Question: I want to intent values separately from each listview row containing multiple values to another activity. And fetch each value in editext seperately in another activity:
My code is:
'''
try
{
JSONArray jArray = new JSONArray(result);
final ArrayList <String>arrayListTitle = new ArrayList<String>();
for(int i=0;i<jArray.length();i++)
{
StringBuilder s = new StringBuilder();
JSONArray innerJsonArray = jArray.getJSONArray(i);
JSONObject json_data = innerJsonArray.getJSONObject(0);
at1=json_data.getString("title");
at= json_data.getString("mdate");
at2=json_data.getString("mtime");
at3=json_data.getString("venue");
at4=json_data.getString("organiser");
arrayListTitle.add(at1);
arrayListTitle.add(at);
arrayListTitle.add(at2);
arrayListTitle.add(at3);
s.append("
Title:"+at1);
s.append("
date:"+at);
s.append("
Time:"+at2);
s.append("
Venue:"+at3);
s.append("
Organiser:"+at4);
s.append("
");
r.add(s.toString());
}
l.setAdapter(new ArrayAdapter<String>(this, android.R.layout.simple_list_item_1, r));
l.setOnItemClickListener(new OnItemClickListener()
{
public void onItemClick(AdapterView<?> myAdapter, View myView, int myItemInt, long mylng)
{
String selectedFromList =(String) (l.getItemAtPosition(myItemInt));
// Starting new intent
intent1 = new Intent(RequestmeetActivity.this, ConfirmmeetActivity.class);
intent1.putExtra("title", arrayListTitle.get(myItemInt));
intent1.putExtra("mdate", arrayListTitle.get(myItemInt));
intent1.putExtra("mtime", arrayListTitle.get(myItemInt));
intent1.putExtra("venue", arrayListTitle.get(myItemInt));
startActivity(intent1);
}
});
}
'''
My activity looks like:

So i want to fetch value from this list view row individually and intent those value to another activity. How can i do that. Pls hlp me i am a newbie in android.. Thanks in advance.
On another activity
'''
Bundle extras = getIntent().getExtras();
if(extras != null){
mtitle = extras.getString("title");
stime = extras.getString("mtime");
sdate = extras.getString("mdate");
cvenue = extras.getString("venue");
}
title.setText(mtitle);
cdate=(EditText)findViewById(R.id.editText2);
cdate.setText(sdate);
venue=(EditText)findViewById(R.id.editText4);
venue.setText(cvenue);
ctime=(EditText)findViewById(R.id.editText3);
ctime.setText(stime);
'''
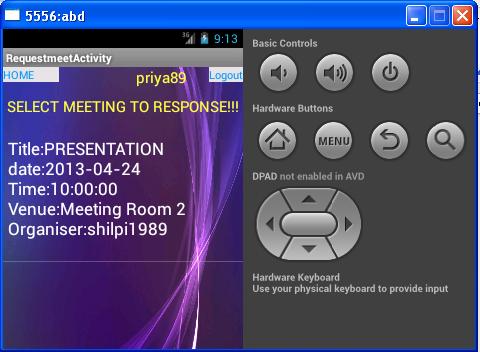
Answer: defind global ArrayList arrayListTitle = new ArrayList; as you define in r. and add value in it before append code in for loop. for the title arrayListTitle.add(at1);
'''
ArrayList<String> arrayListTitle = new ArrayList<String>;
for(int i=0;i<jArray.length();i++) {
StringBuilder s = new StringBuilder();
JSONArray innerJsonArray = jArray.getJSONArray(i);
JSONObject json_data = innerJsonArray.getJSONObject(0);
at1=json_data.getString("title");
at= json_data.getString("mdate");
at2=json_data.getString("mtime");
at3=json_data.getString("venue");
at4=json_data.getString("organiser");
arrayListTitle.add(at1); // check this line I have added value of title in arraylist you can take it same as data and time etc.
s.append("
Title:"+at1);
s.append("
date:"+at);
s.append("
Time:"+at2);
s.append("
Venue:"+at3);
s.append("
Organiser:"+at4);
s.append("
");
r.add(s.toString());
}
'''
for listview item click:
'''
l.setOnItemClickListener(new OnItemClickListener() {
public void onItemClick(AdapterView<?> myAdapter,
View myView, int myItemInt, long mylng) {
String selectedFromList =(String) (l.getItemAtPosition(myItemInt));
// Starting new intent
intent1 = new Intent(RequestmeetActivity.this,
ConfirmmeetActivity.class);
intent1.putExtra("title",arrayListTitle.get(myItemInt)); // check this line get value from the arraylistTitle for the particular position.
intent1.putExtra("mdate",selectedFromList);
intent1.putExtra("uid",uid);
startActivity(intent1);
}
'''
while getting the title in the another activity: write code like:
'''
String title;
Bundle extras = getIntent().getExtras();
if(extras != null){
title = extras.getString("title"); // same for others
}
editTxt.setText(title);
'''